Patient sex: F
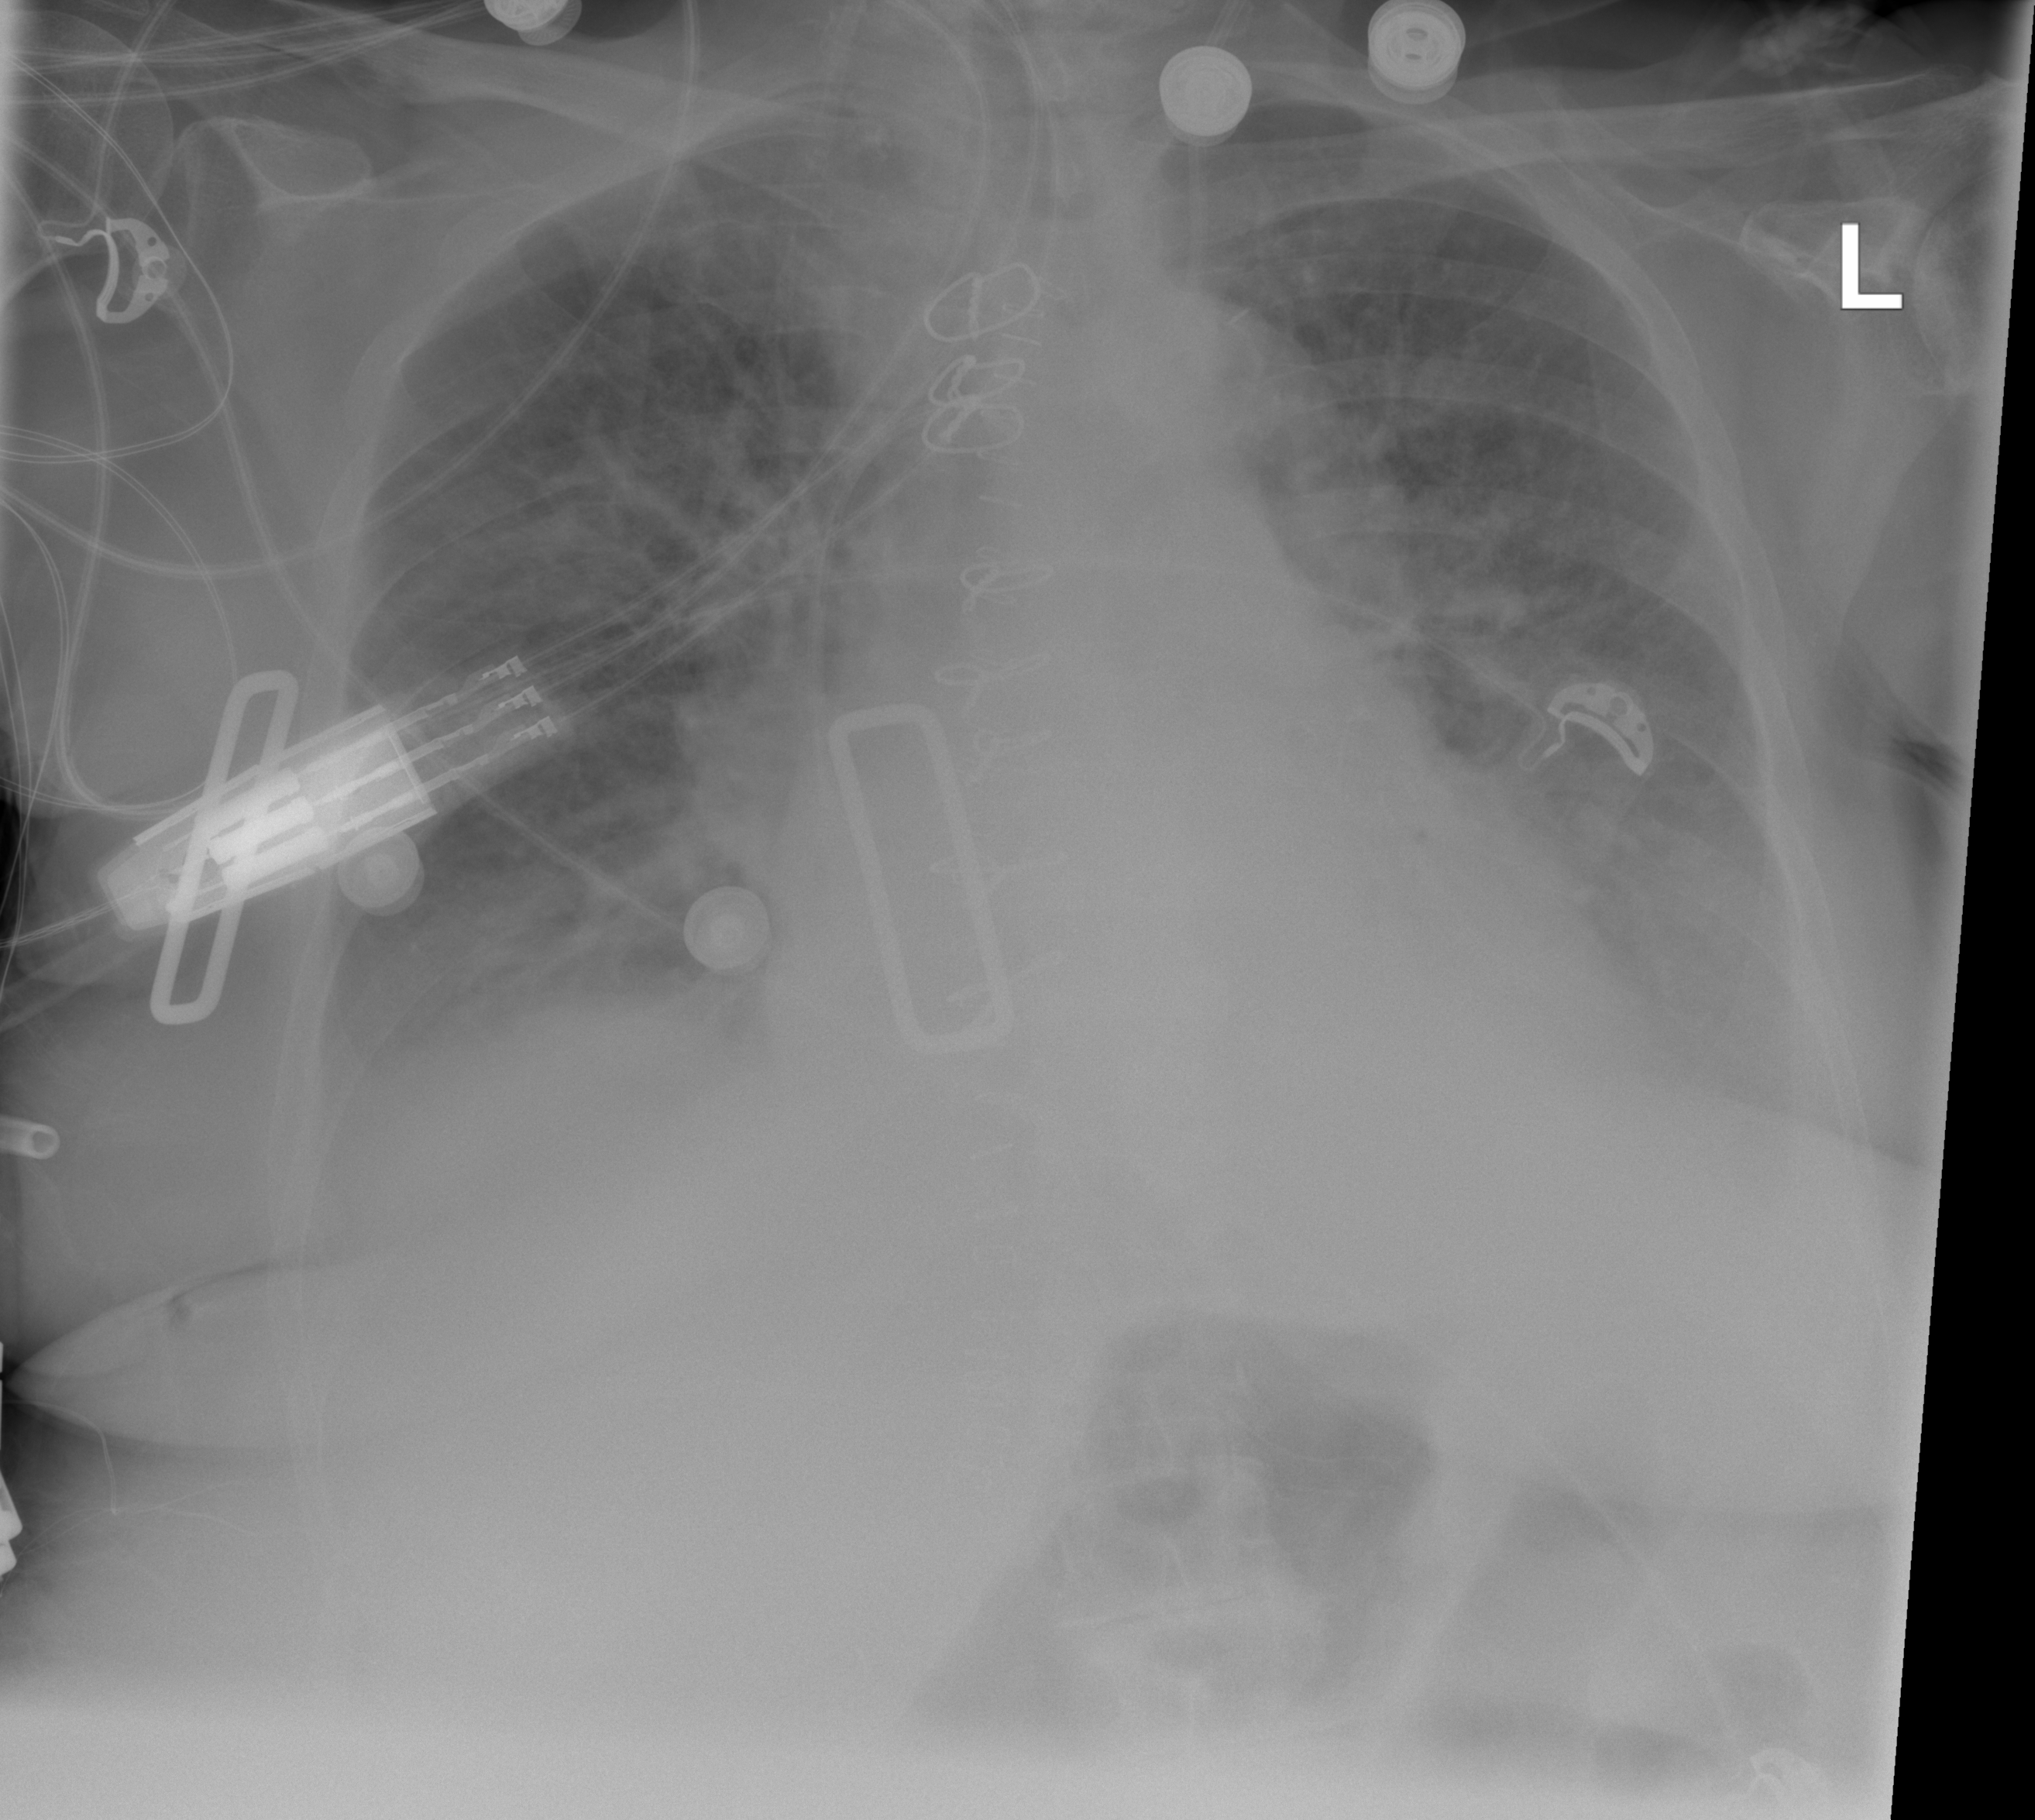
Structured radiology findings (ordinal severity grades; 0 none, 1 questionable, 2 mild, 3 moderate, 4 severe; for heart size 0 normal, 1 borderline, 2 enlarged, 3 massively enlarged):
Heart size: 2
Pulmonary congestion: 2
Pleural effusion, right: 2
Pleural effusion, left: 2
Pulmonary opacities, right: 2
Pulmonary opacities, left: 2
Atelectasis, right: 2
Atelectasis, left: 2